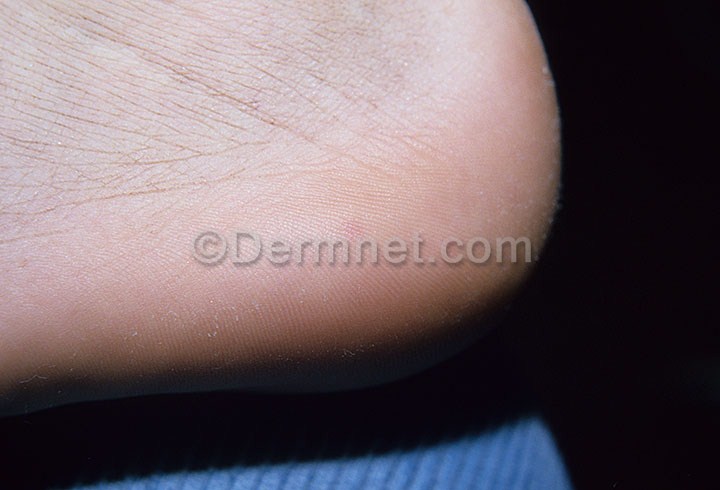
Disease: Warts Molluscum and other Viral Infections